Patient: sex M, age 48
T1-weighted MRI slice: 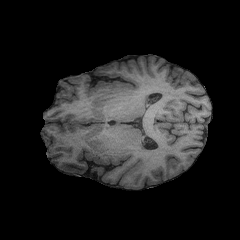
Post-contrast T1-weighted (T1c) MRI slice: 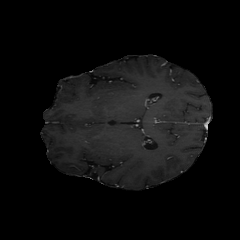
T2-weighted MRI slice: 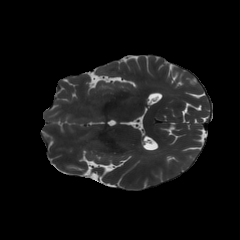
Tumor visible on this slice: no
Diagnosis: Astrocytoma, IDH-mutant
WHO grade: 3